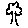
Label: tree